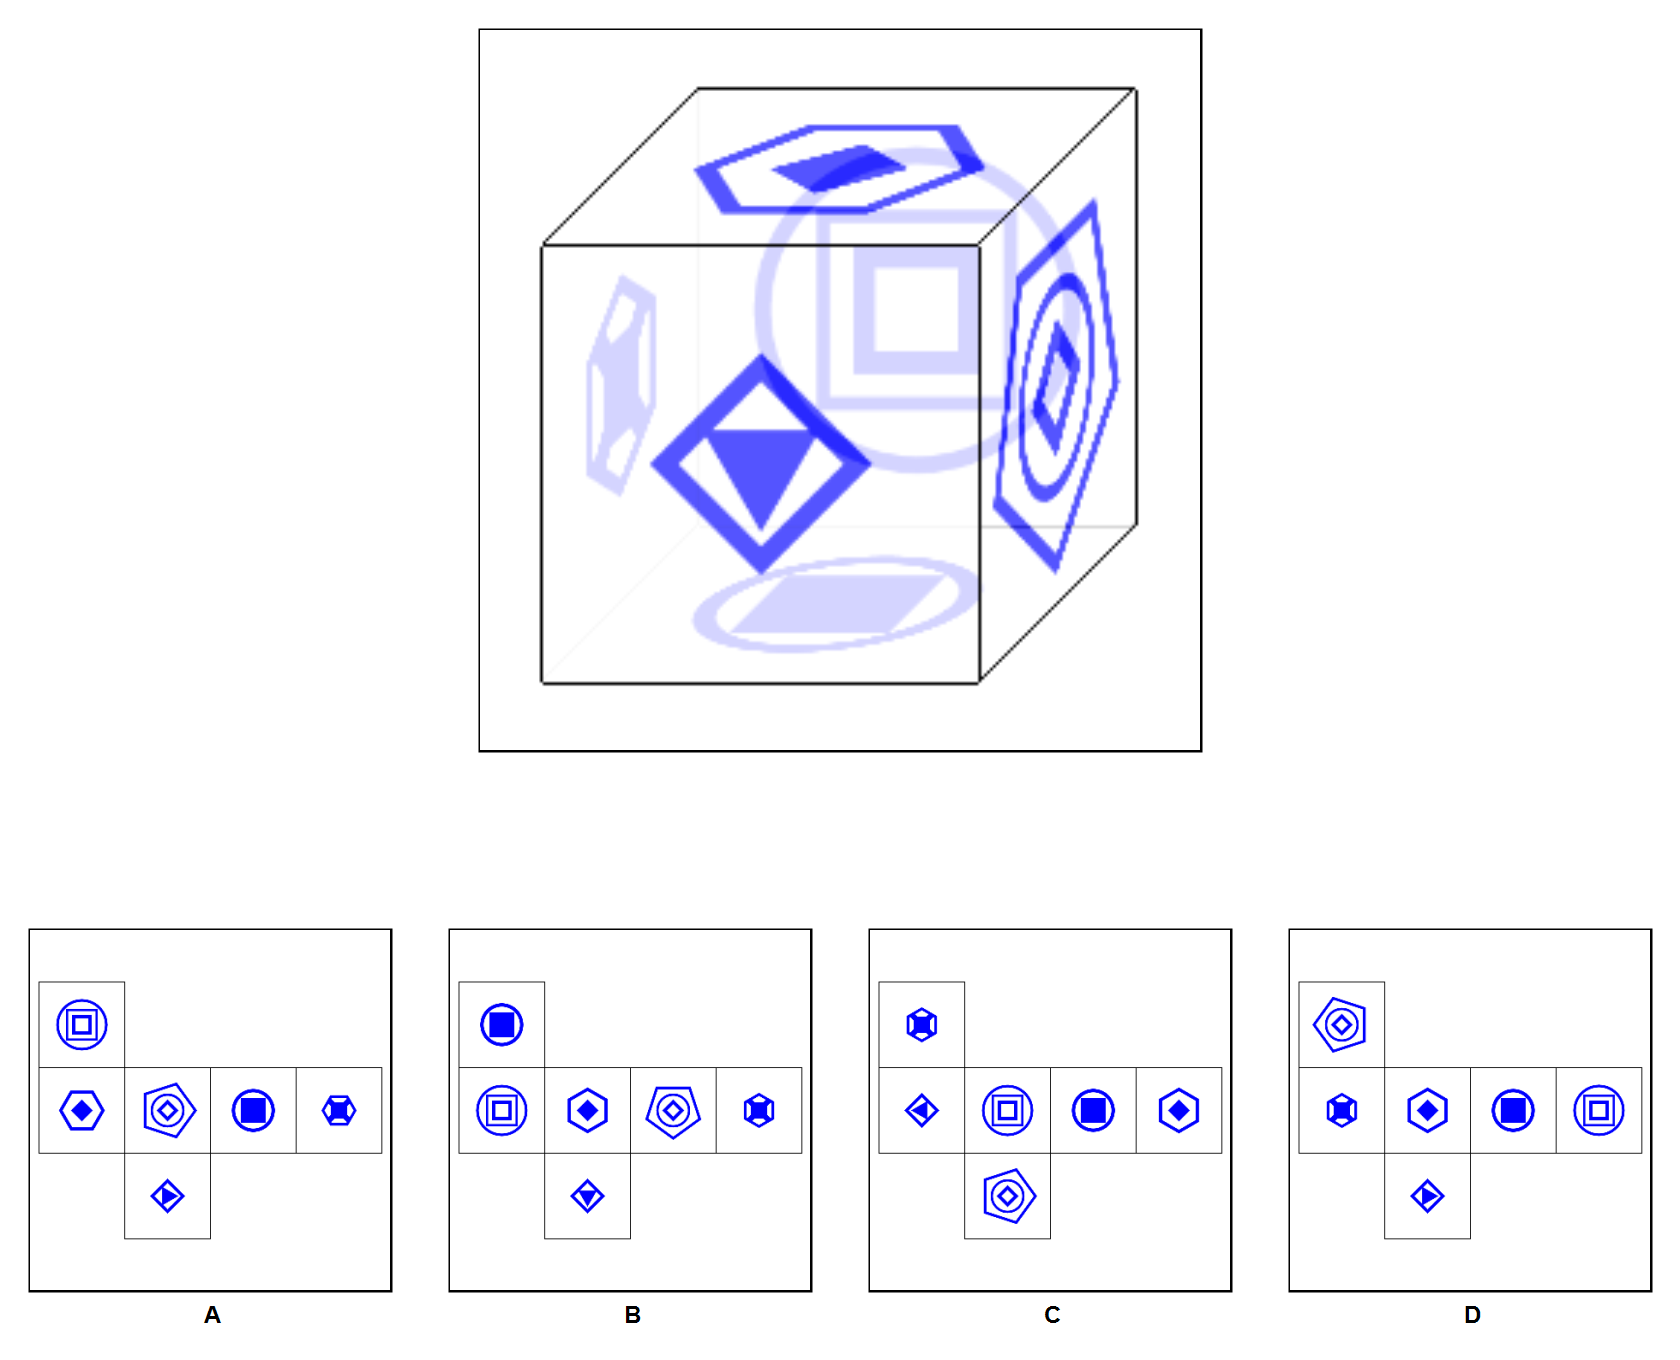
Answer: A